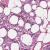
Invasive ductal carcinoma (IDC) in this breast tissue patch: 0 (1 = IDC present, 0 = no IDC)